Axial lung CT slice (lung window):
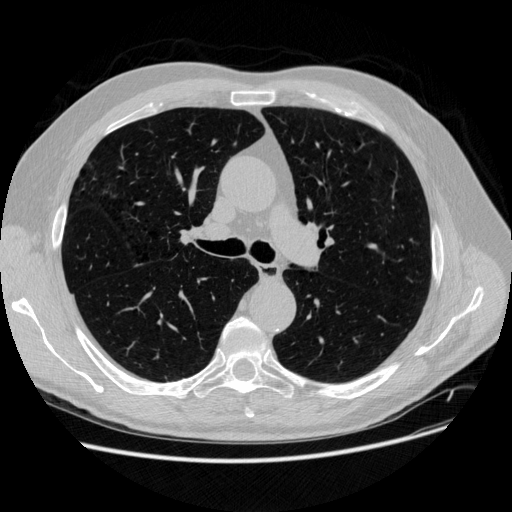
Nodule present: no